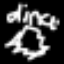
Label: diamond